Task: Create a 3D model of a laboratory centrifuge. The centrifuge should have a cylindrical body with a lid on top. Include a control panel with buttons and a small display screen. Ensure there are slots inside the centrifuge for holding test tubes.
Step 345:
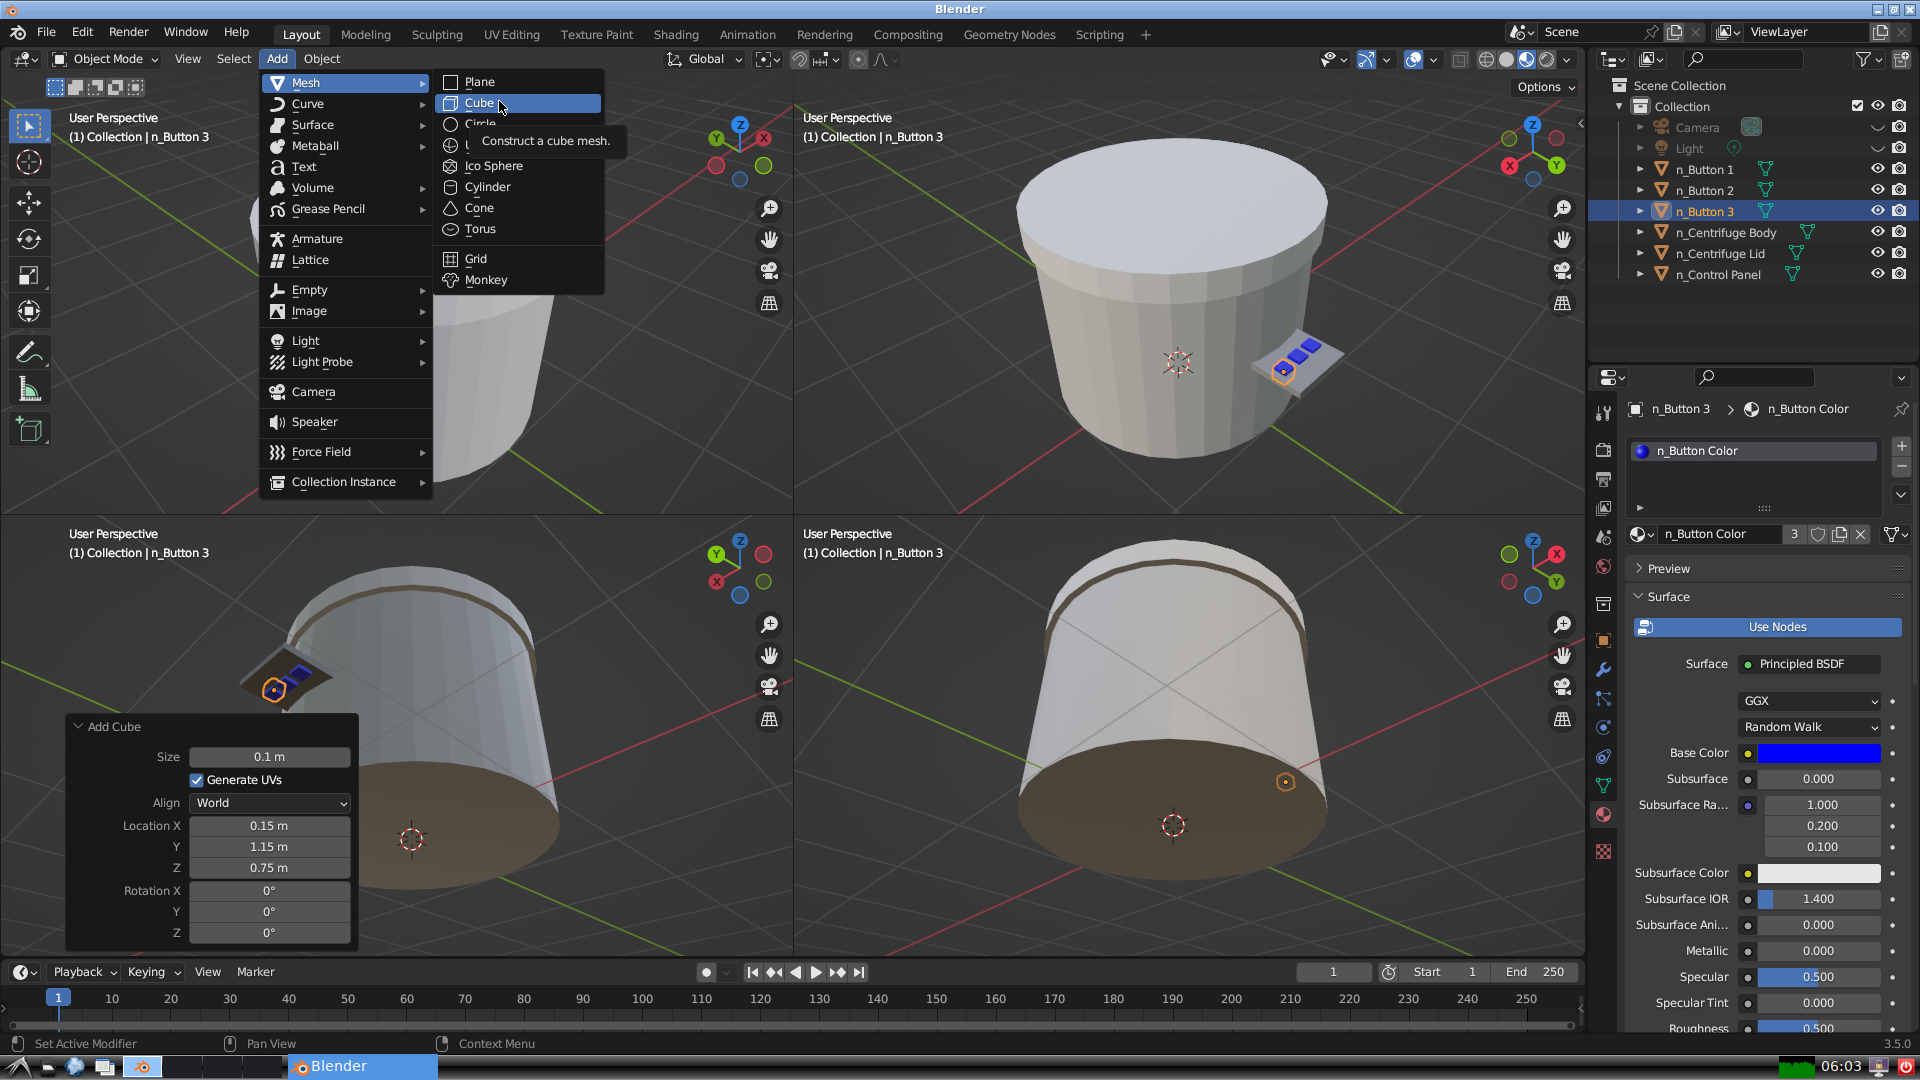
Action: click: no